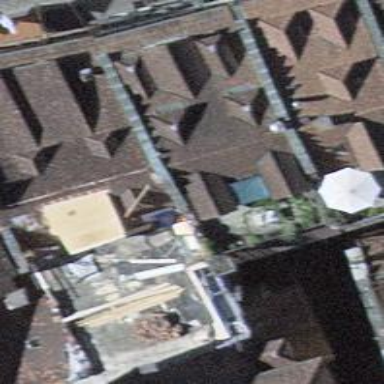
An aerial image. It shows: Gabled-roof apartments building with brown roof tiles. The roof orientation is across and the building's color is palegoldenrod.